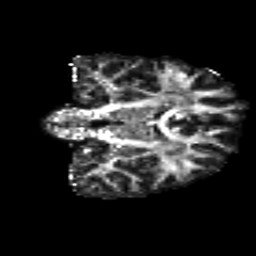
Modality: FA
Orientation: coronal
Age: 19
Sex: male
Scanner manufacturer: siemens
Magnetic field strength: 3 T
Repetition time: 8.8 s
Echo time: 0.085 s